五年级 · 立体几何学
（2022 春・关岭县期末）计算如图所示图形的表面积和体积。（单位： $\mathrm{cm}$ ）

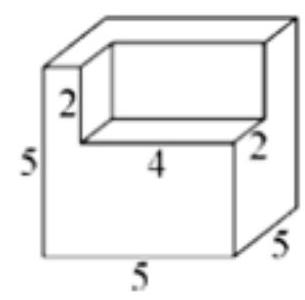
答案: 解  $5 \times 5 \times 6$

$=25 \times 6$

$=150$ (平方厘米)

$5 \times 5 \times 5-4 \times 2 \times 2$

$=125-16$

$=109$ （立方厘米）

答: 它的表面积是 150 平方厘米, 体积是 109 立方厘米。